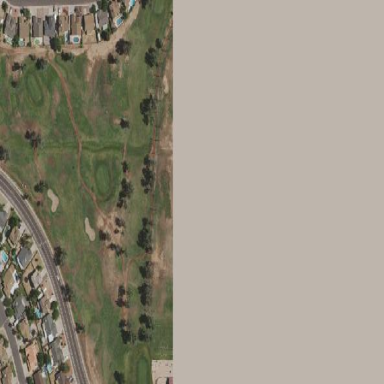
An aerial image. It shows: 9-hole golf course in leisure land setting.